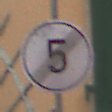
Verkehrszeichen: EndeGeschwindigkeit5
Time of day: Midday
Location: Outdoor (Urban)
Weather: Overcast
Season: NotSpecified
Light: Natural